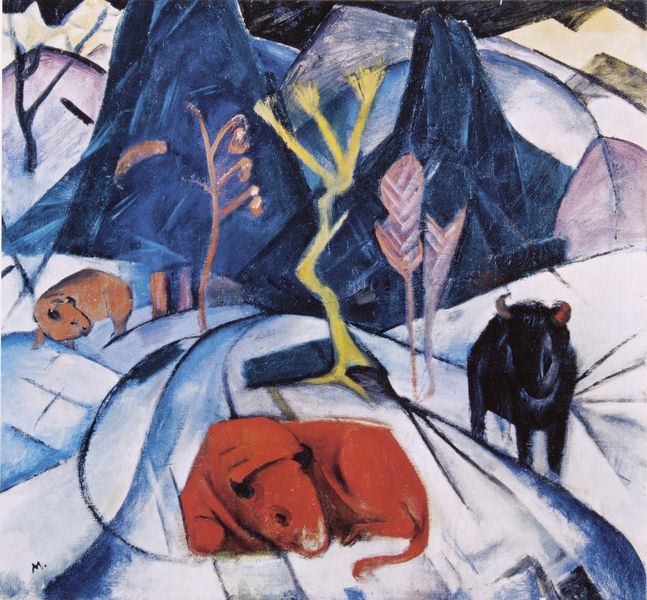
Titel: Bison im Winter (Roter Bison)
Künstler: Franz Marc
Standort: Basel
Institution: Kunstmuseum
Schlagwörter: baum, berg, blau, blätter, dunkel, felsen, gemälde, himmel, körper, schatten, schlaf, weiß, bäume, gelb, kubismus, kubistisch, landschaft, braun, bunt, hell, nacht, ohr, orange, schwarz, skizze, eis, hund, rot, schnee, tier, tiere, weg, expressionismus, flächig, fächer, malerei, augen, stehen, horn, öl, feld, felder, halme, hügel, kalt, kühe, natur, strauch, weide, sträucher, drei, blatt, pflanze, pflanzen, kontrast, rosa, wald, hamster, maus, schwanz, liegen, schlafen, schlafend, abstrakt, berge, fels, flächen, gebirge, gletscher, modern, formen, violett, herde, kuh, rind, linien, winter, spitz, liegend, rinder, schwein, eckig, linie, minimalistisch, zweig, linear, monogramm, bullen, strich, franz, picasso, umwelt, löwe, hörner, hänge, tur, leigen, bulle, ochse, ochsen, stier, stiere, blauer reiter, chagall, kubisch, proportion, franz marc, marc, schläft, abstakt, monogram, sthen, elt, m., gletschr, baum#bäume, blaue brücke, ömaus, abrstrakt